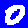
Digit: 0